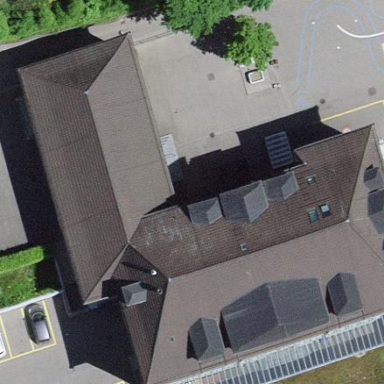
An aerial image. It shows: School building.